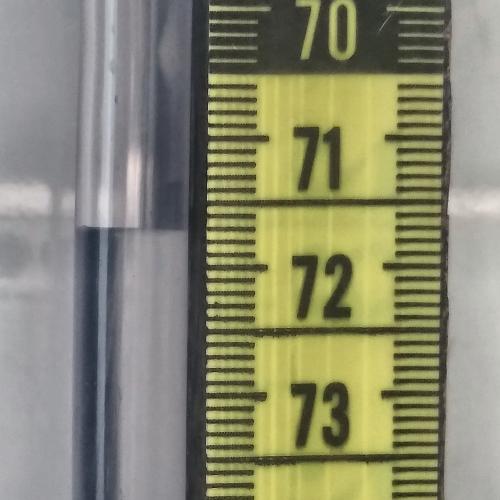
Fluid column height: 71.7 cm